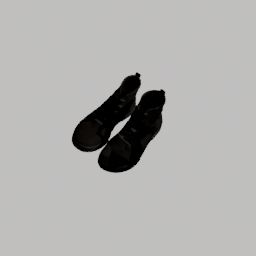
Label: people